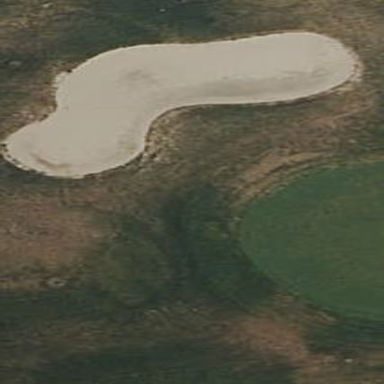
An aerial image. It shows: Bunker on golf course.